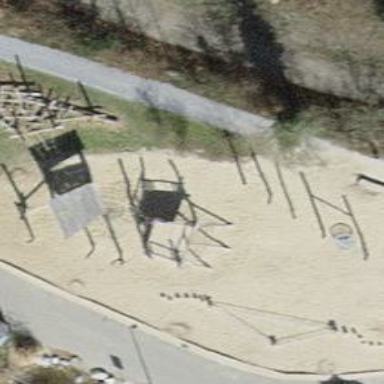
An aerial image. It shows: Sandpit playground.